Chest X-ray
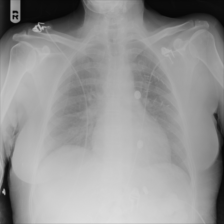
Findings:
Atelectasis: negative
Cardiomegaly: negative
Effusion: negative
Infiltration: negative
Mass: negative
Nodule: negative
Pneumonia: negative
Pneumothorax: negative
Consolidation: negative
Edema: negative
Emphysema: negative
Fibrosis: negative
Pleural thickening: negative
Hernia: negative